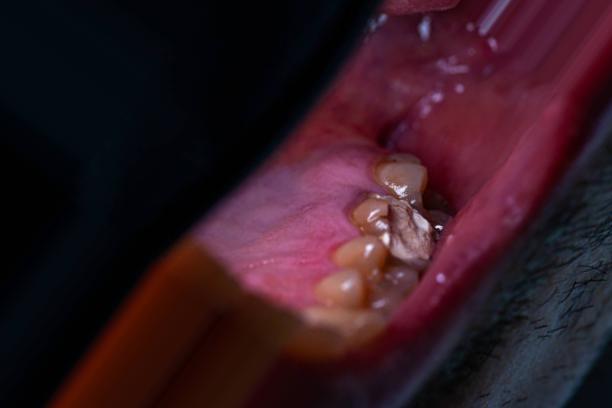
Condition: Caries